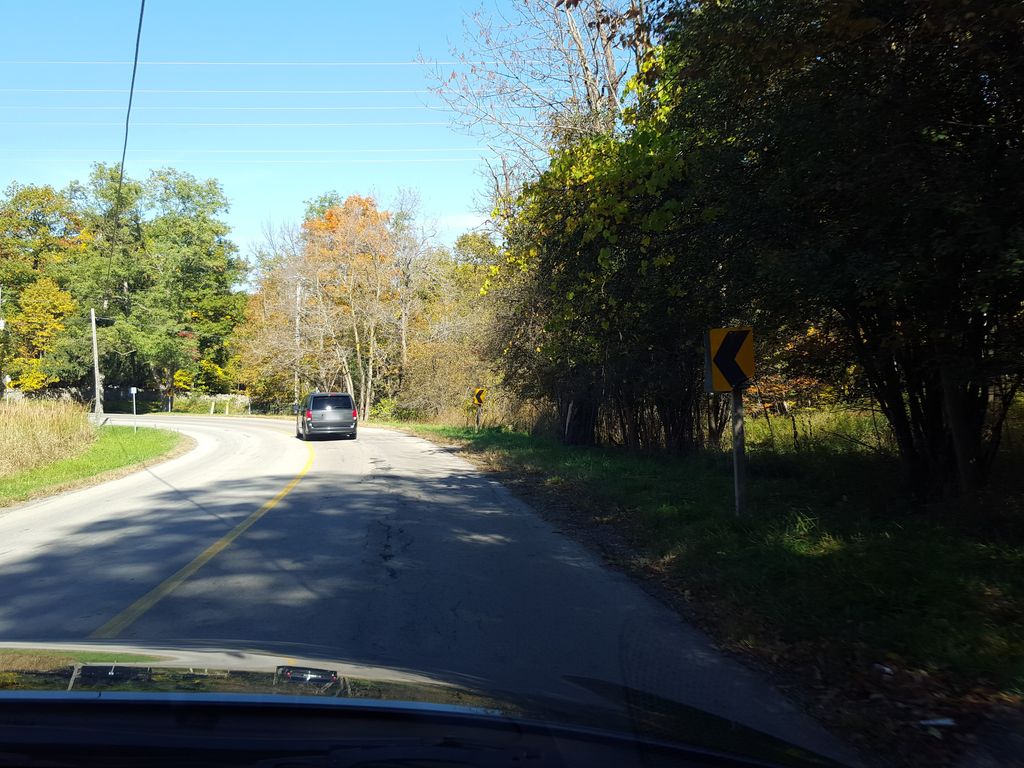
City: hamilton